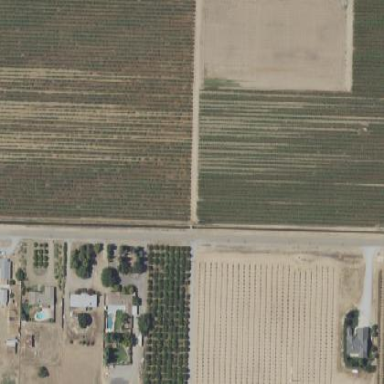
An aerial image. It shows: Vineyard.